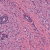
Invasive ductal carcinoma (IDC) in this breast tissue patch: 1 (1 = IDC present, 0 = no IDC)